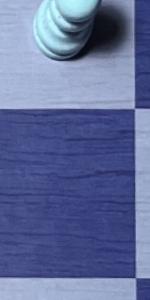
Label: Pawn_Black